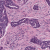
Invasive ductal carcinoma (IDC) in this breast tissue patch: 1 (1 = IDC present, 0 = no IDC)